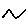
Label: zigzag